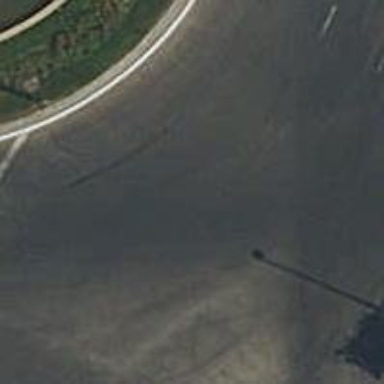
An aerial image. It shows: Tertiary road with asphalt surface. The road leads to circular junction.